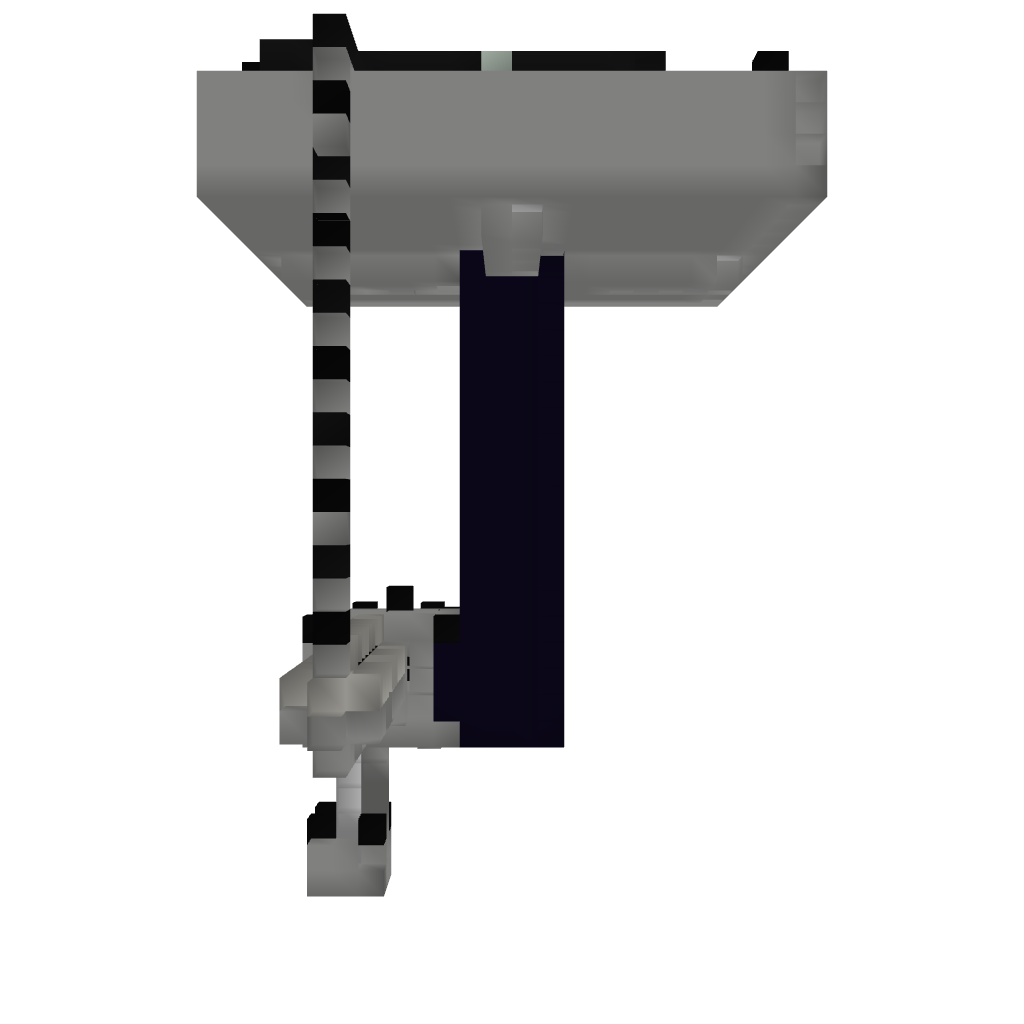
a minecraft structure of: Mob XP Farm